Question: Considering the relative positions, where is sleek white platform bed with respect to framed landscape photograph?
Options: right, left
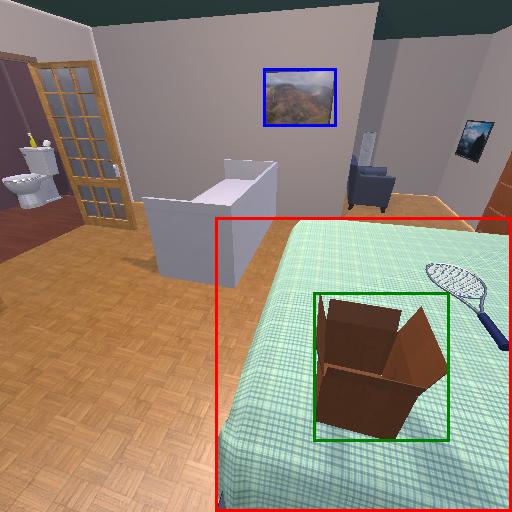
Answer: right